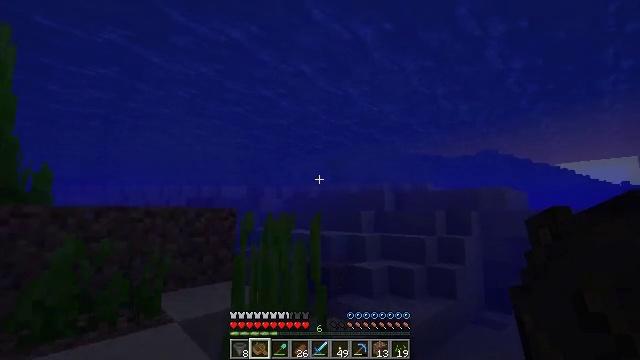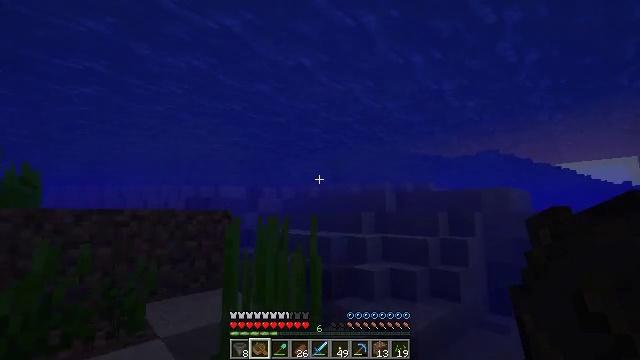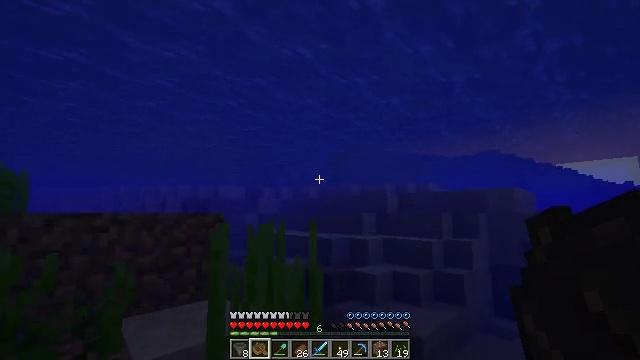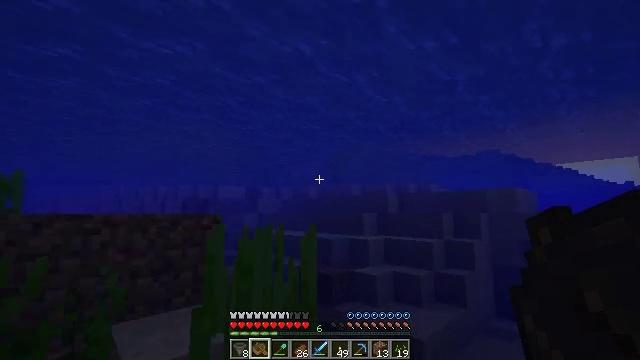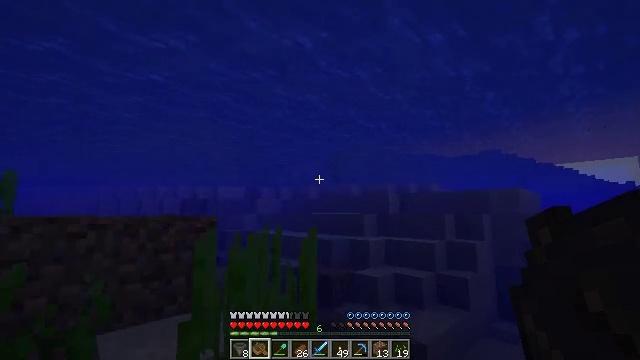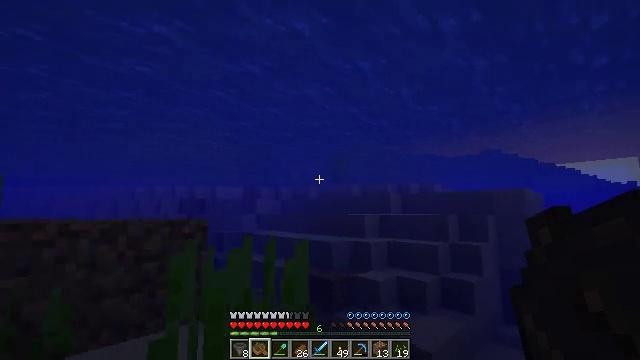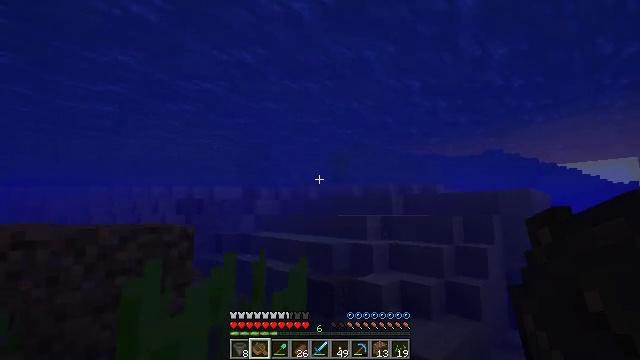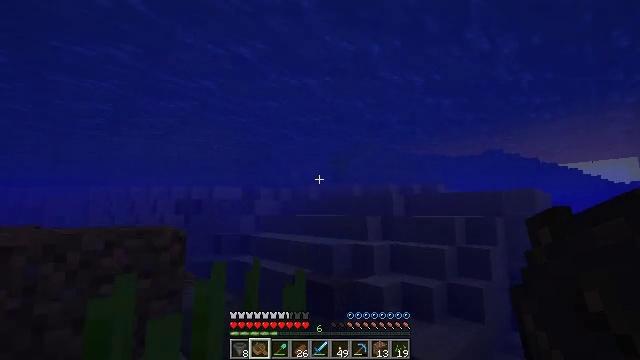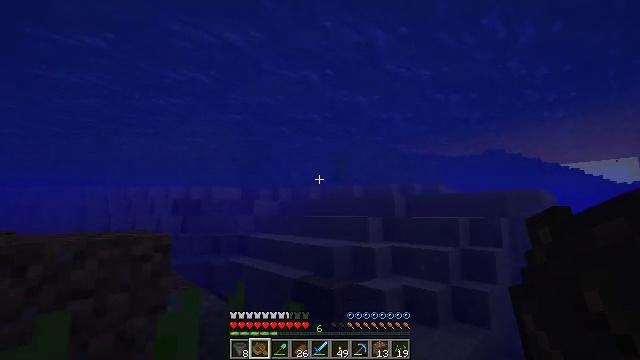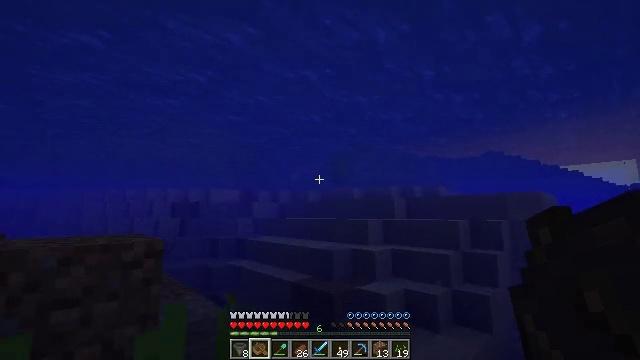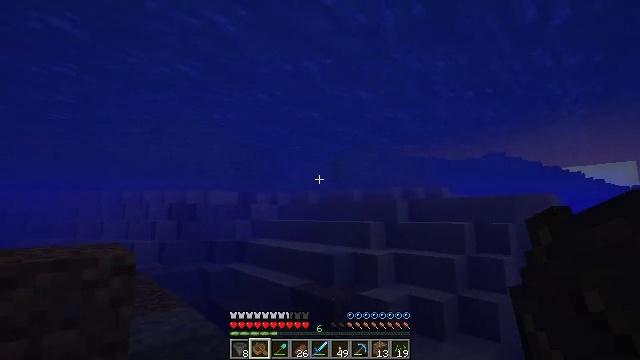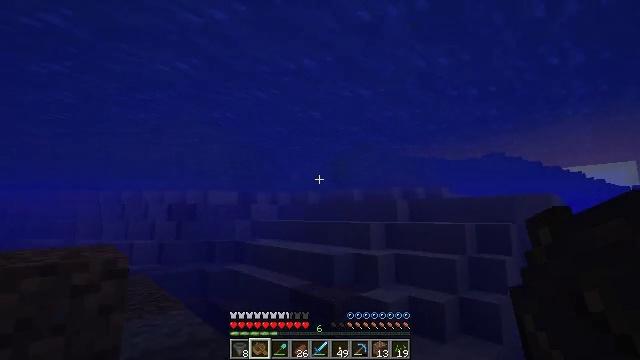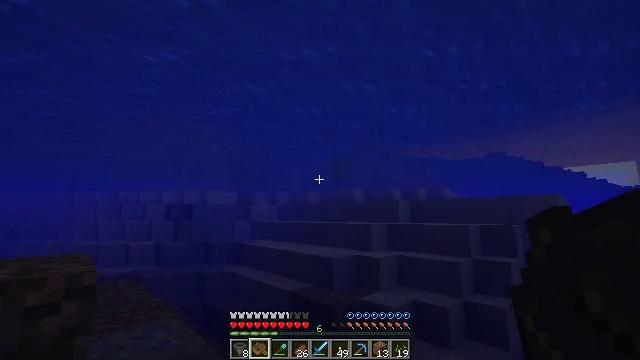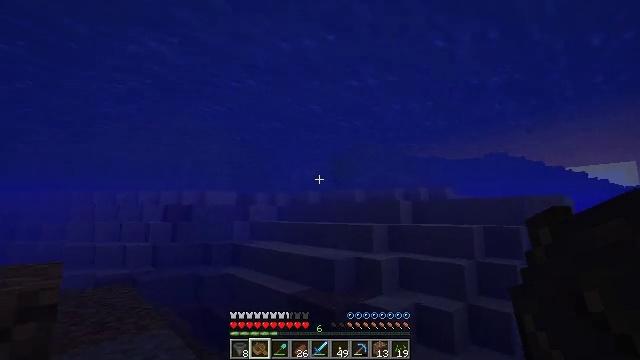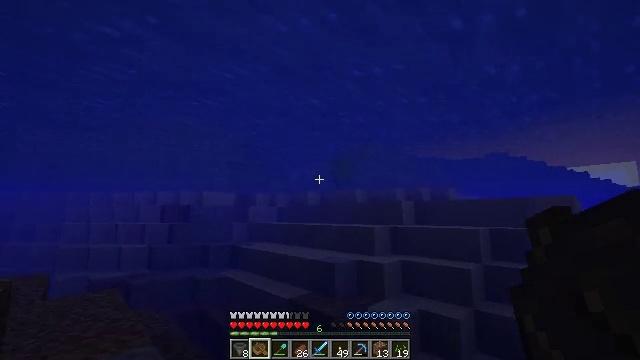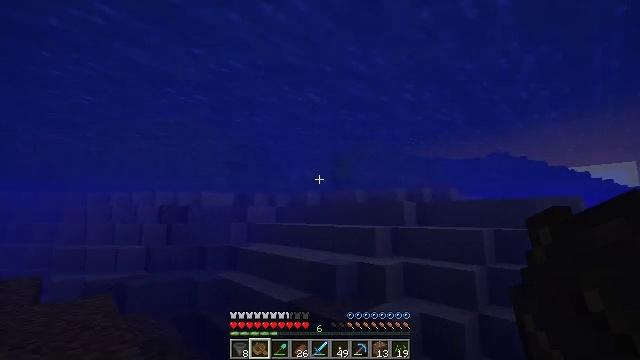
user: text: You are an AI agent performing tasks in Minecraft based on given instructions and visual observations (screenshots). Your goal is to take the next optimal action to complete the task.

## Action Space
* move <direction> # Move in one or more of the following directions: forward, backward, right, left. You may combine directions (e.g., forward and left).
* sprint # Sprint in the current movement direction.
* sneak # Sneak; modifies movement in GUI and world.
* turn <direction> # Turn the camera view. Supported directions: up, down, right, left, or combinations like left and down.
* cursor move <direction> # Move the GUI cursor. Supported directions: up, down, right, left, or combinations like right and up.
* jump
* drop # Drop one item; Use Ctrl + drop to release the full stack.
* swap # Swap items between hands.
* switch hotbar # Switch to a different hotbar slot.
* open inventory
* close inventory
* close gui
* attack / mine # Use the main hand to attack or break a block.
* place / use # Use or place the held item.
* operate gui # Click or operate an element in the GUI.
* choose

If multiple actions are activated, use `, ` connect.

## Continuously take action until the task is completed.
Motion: motion action
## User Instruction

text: Get cactus from the sandy areas.
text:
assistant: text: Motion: move forward
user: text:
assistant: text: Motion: move forward
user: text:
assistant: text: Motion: move forward
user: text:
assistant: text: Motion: move forward
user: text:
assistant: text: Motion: move forward
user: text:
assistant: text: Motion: move forward
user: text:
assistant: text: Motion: move forward
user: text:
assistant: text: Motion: move forward
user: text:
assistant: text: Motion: move forward
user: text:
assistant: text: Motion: move forward
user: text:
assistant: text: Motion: move forward
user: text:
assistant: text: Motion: move forward
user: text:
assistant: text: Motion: move forward
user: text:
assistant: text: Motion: move forward
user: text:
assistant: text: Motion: move forward
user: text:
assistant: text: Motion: move forward
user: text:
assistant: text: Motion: move forward
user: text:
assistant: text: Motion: move forward
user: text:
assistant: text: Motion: move forward
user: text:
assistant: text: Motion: move forward
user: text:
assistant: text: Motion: move forward
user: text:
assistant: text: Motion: move forward
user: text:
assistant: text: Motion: move forward, turn left
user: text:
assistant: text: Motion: move forward, turn left
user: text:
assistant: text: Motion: move forward, turn right
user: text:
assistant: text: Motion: move forward
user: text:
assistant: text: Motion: move forward
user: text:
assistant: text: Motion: move forward
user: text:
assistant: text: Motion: move forward
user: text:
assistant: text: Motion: move forward, turn up